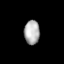
Tissue: lung
Cell type: Endothelial cells
Senescence score: 0.7454
Nuclear area (px): 365
Mean DAPI intensity: 174.852